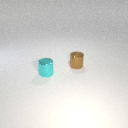
small cyan metal cylinder in front of small brown metal cylinder